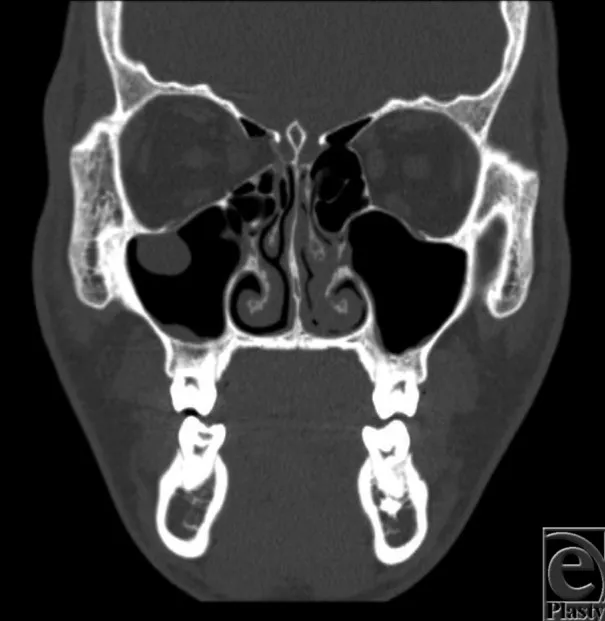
Coronal view of computed tomography max/face revealing a right-sided medial orbital wall blowout fracture without entrapment.
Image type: radiology (ct)